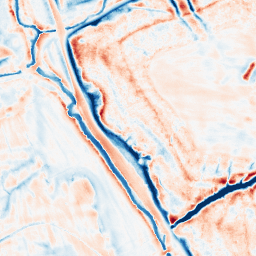
Category: edge_preserving
Decomposition family: bilateral
Decomposition parameters: d: 21
sigma_color: 150
sigma_space: 25
Upsampling method: cubic_catmull_rom
Upsampling parameters: scale: 4
Upsampling scale: 4